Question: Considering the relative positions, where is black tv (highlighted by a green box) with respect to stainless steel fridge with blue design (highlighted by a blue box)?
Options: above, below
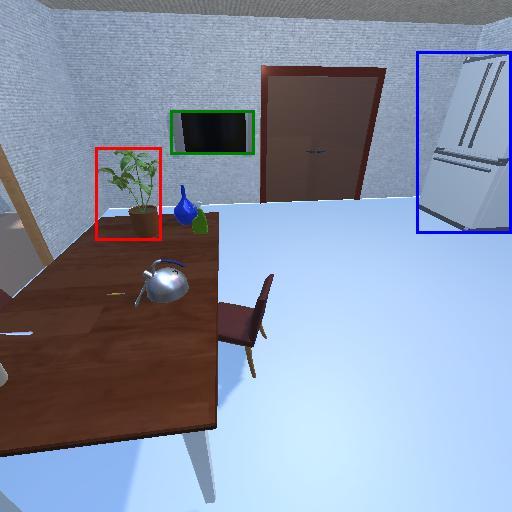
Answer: above